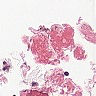
Metastatic tissue present: no